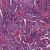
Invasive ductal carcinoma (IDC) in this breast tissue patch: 1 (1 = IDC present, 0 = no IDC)